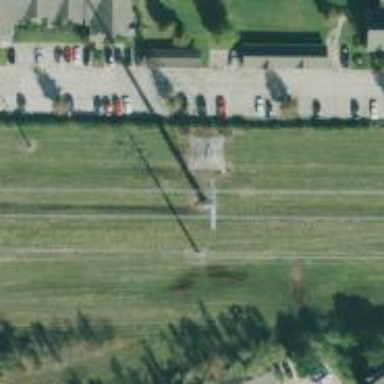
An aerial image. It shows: Power pole.